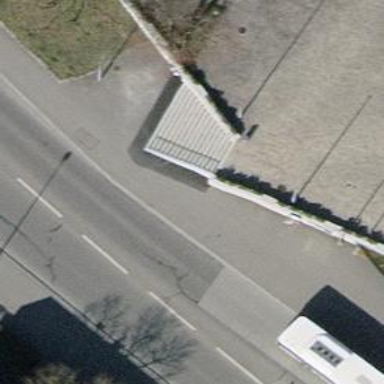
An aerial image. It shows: Concrete steps.